Question: I have many projects that are named after namespaces types are under

When adding a new sub-namespace, how do you decide whether to
* create a new folder in a project
-- or --
* create a new project in a solution?
What are some of dis/advantages I should consider for each scenario?
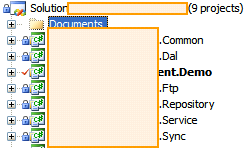
Answer: The question you have to ask yourself is: do the two sections of code logically fit together as one deployment unit? If so, keep them in the same project. If not, separate them.
To be honest, I would create a new project for the "nested" namespace - it just doesn't seem to work that way usually. In particular, think about whether you'd want to access the "nested" namespace from the "outer" one and vice versa - if they would reasonably reference each other, then they should be in the same project.